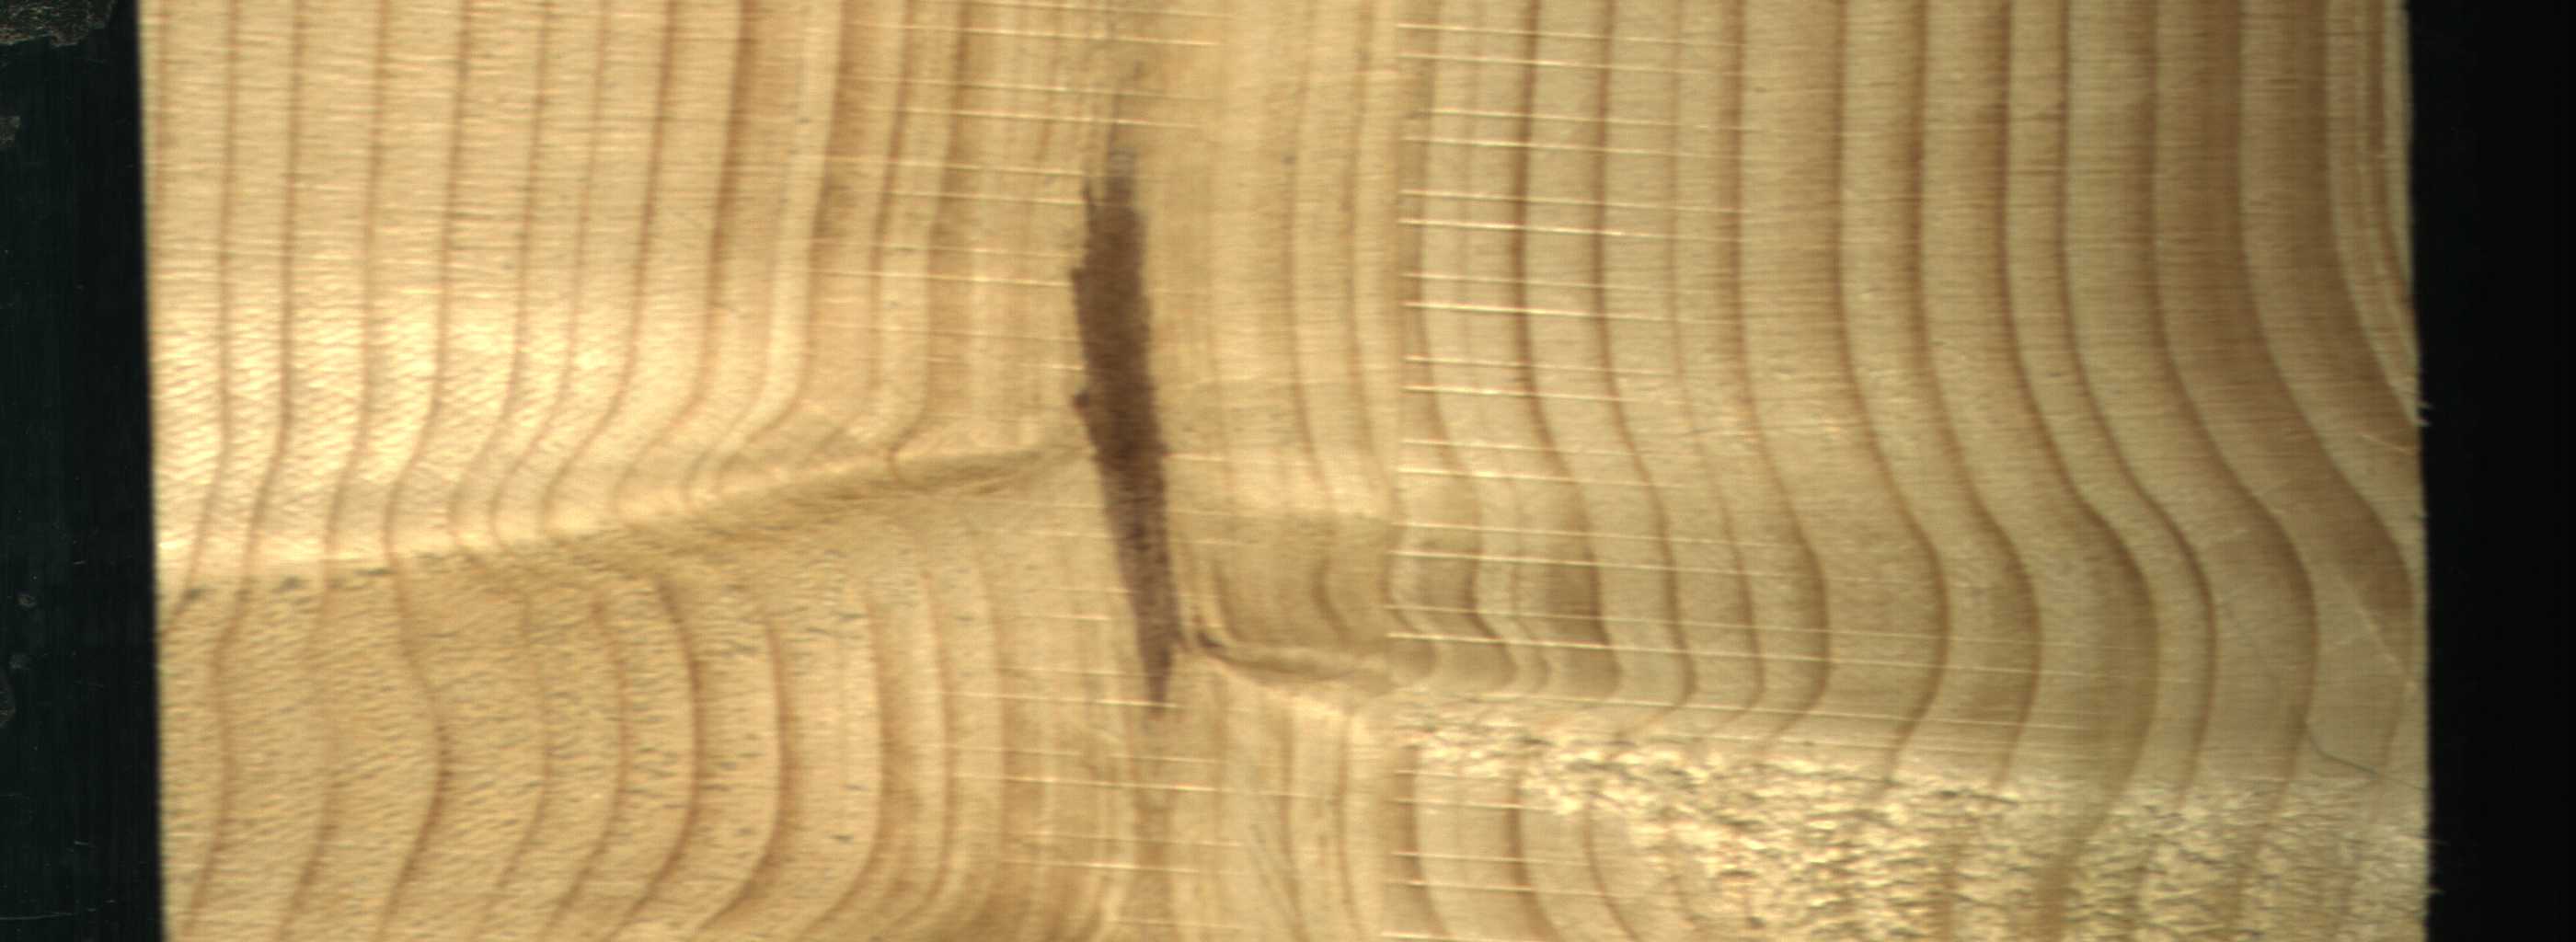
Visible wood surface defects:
Marrow